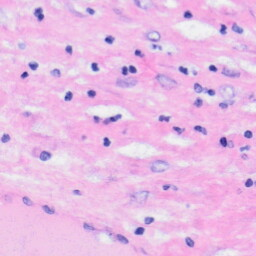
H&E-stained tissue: Liver